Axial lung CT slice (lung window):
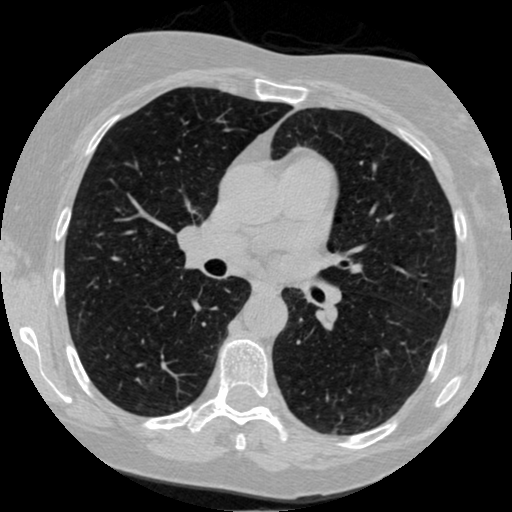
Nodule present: no